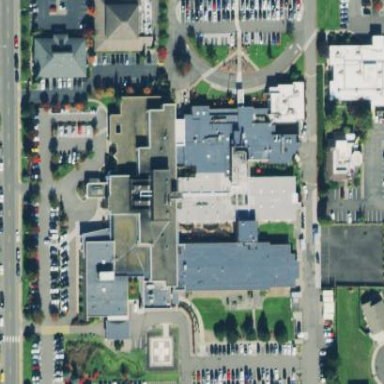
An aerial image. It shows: Hospital providing healthcare services.